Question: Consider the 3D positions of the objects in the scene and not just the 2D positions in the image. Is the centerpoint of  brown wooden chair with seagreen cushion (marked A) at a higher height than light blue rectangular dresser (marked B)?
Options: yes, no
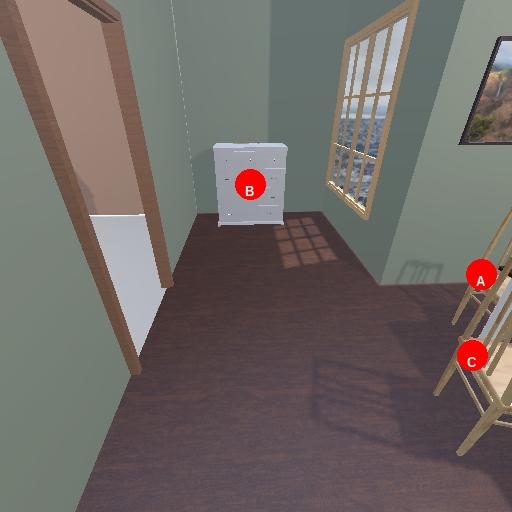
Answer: yes